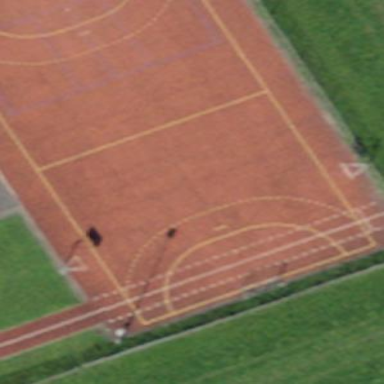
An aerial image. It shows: Paved red pitch for leisure activities on the land.